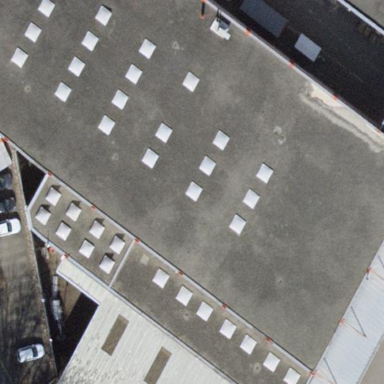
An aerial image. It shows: Industrial building.